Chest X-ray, PA view. Patient: 53 years old, sex M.
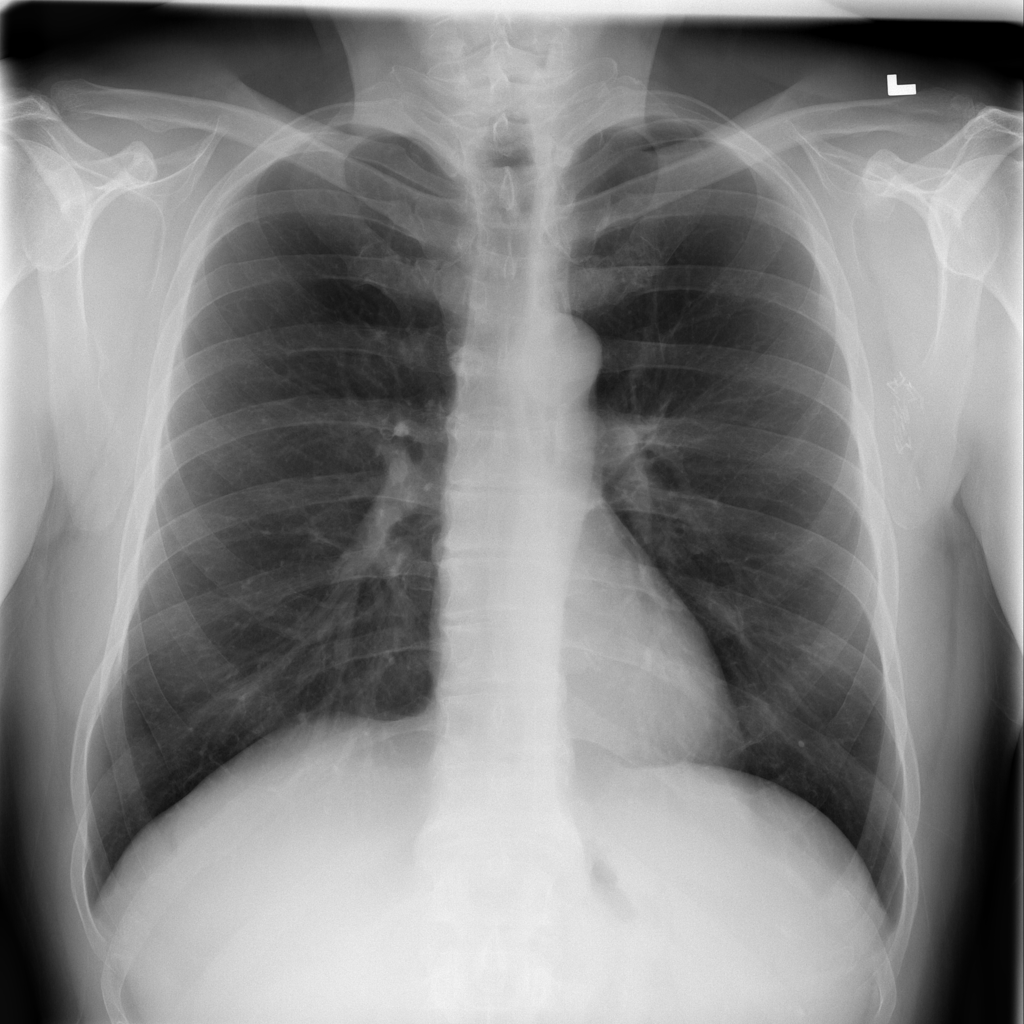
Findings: No Finding